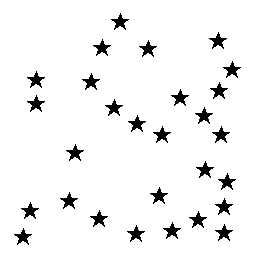
Squares: 0
Triangles: 0
Stars: 28
Total shapes: 28